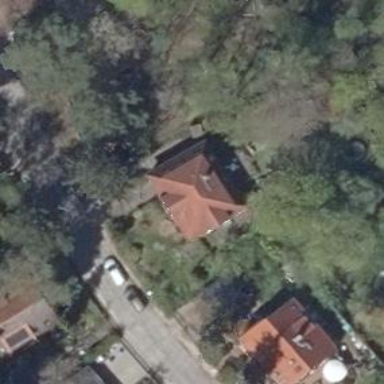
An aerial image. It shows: Simple house.